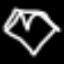
Label: diamond